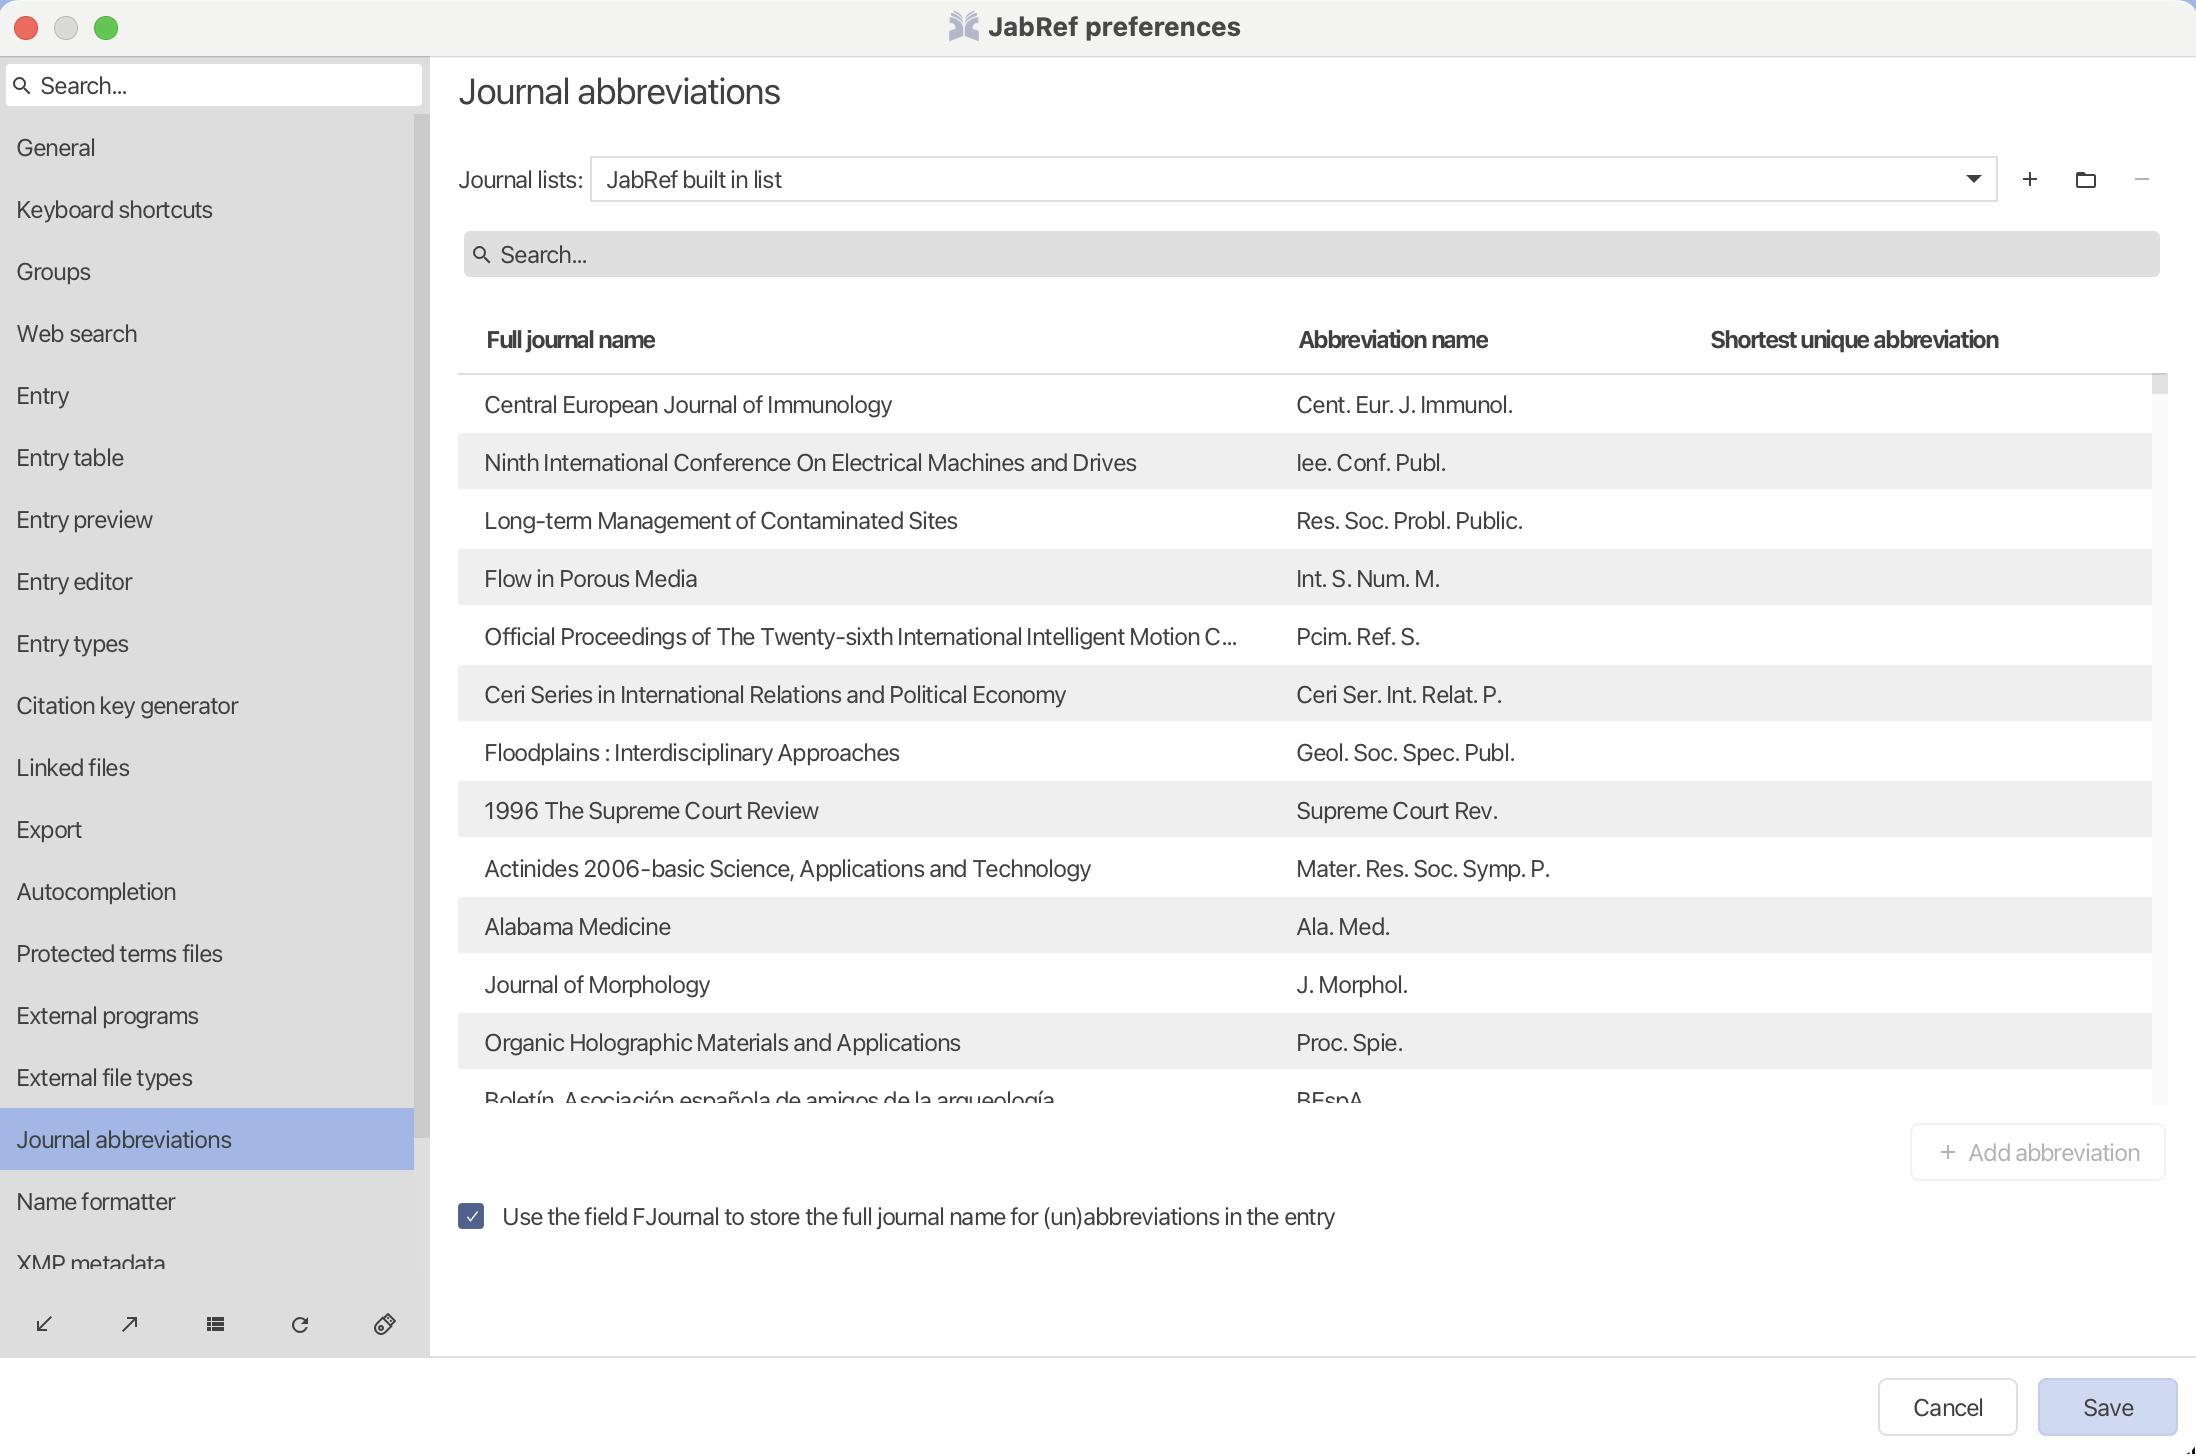
Accessibility tree:
{"name": "JabRef_preferences", "role": "AXWindow", "description": null, "role_description": "звичайне вікно", "value": null, "position": "314.00;193.00", "size": "1100;728", "children": [{"name": null, "role": "No role", "description": null, "role_description": "dialog", "value": null, "position": "0.00;28.00", "size": "1100;700", "children": [{"name": null, "role": "AXButton", "description": "Cancel", "role_description": "кнопка", "value": null, "position": "940.00;689.00", "size": "70;29", "children": []}, {"name": null, "role": "AXButton", "description": "Save", "role_description": "кнопка", "value": null, "position": "1020.00;689.00", "size": "70;29", "children": []}, {"name": null, "role": "AXTextField", "description": null, "role_description": "текстове поле", "value": "Search...", "position": "3.00;31.00", "size": "210;23", "children": [{"name": null, "role": "AXStaticText", "description": null, "role_description": "текст", "value": "Search...", "position": "21.00;35.00", "size": "43;15", "children": []}, {"name": null, "role": "AXStaticText", "description": null, "role_description": "текст", "value": "", "position": "21.00;35.00", "size": "0;15", "children": []}, {"name": null, "role": "AXStaticText", "description": null, "role_description": "текст", "value": null, "position": "6.00;35.50", "size": "12;14", "children": []}]}, {"name": null, "role": "AXTable", "description": null, "role_description": "list", "value": null, "position": "0.00;57.00", "size": "216;580", "children": [{"name": "General", "role": "AXRow", "description": null, "role_description": "рядок таблиці", "value": null, "position": "1.00;58.00", "size": "207;31", "children": [{"name": null, "role": "AXStaticText", "description": null, "role_description": "текст", "value": "General", "position": "9.00;66.00", "size": "39;15", "children": []}]}, {"name": "Keyboard_shortcuts", "role": "AXRow", "description": null, "role_description": "рядок таблиці", "value": null, "position": "1.00;89.00", "size": "207;31", "children": [{"name": null, "role": "AXStaticText", "description": null, "role_description": "текст", "value": "Keyboard shortcuts", "position": "9.00;97.00", "size": "98;15", "children": []}]}, {"name": "Groups", "role": "AXRow", "description": null, "role_description": "рядок таблиці", "value": null, "position": "1.00;120.00", "size": "207;31", "children": [{"name": null, "role": "AXStaticText", "description": null, "role_description": "текст", "value": "Groups", "position": "9.00;128.00", "size": "37;15", "children": []}]}, {"name": "Web_search", "role": "AXRow", "description": null, "role_description": "рядок таблиці", "value": null, "position": "1.00;151.00", "size": "207;31", "children": [{"name": null, "role": "AXStaticText", "description": null, "role_description": "текст", "value": "Web search", "position": "9.00;159.00", "size": "60;15", "children": []}]}, {"name": "Entry", "role": "AXRow", "description": null, "role_description": "рядок таблиці", "value": null, "position": "1.00;182.00", "size": "207;31", "children": [{"name": null, "role": "AXStaticText", "description": null, "role_description": "текст", "value": "Entry", "position": "9.00;190.00", "size": "26;15", "children": []}]}, {"name": "Entry_table", "role": "AXRow", "description": null, "role_description": "рядок таблиці", "value": null, "position": "1.00;213.00", "size": "207;31", "children": [{"name": null, "role": "AXStaticText", "description": null, "role_description": "текст", "value": "Entry table", "position": "9.00;221.00", "size": "53;15", "children": []}]}, {"name": "Entry_preview", "role": "AXRow", "description": null, "role_description": "рядок таблиці", "value": null, "position": "1.00;244.00", "size": "207;31", "children": [{"name": null, "role": "AXStaticText", "description": null, "role_description": "текст", "value": "Entry preview", "position": "9.00;252.00", "size": "68;15", "children": []}]}, {"name": "Entry_editor", "role": "AXRow", "description": null, "role_description": "рядок таблиці", "value": null, "position": "1.00;275.00", "size": "207;31", "children": [{"name": null, "role": "AXStaticText", "description": null, "role_description": "текст", "value": "Entry editor", "position": "9.00;283.00", "size": "58;15", "children": []}]}, {"name": "Entry_types", "role": "AXRow", "description": null, "role_description": "рядок таблиці", "value": null, "position": "1.00;306.00", "size": "207;31", "children": [{"name": null, "role": "AXStaticText", "description": null, "role_description": "текст", "value": "Entry types", "position": "9.00;314.00", "size": "56;15", "children": []}]}, {"name": "Citation_key_generator", "role": "AXRow", "description": null, "role_description": "рядок таблиці", "value": null, "position": "1.00;337.00", "size": "207;31", "children": [{"name": null, "role": "AXStaticText", "description": null, "role_description": "текст", "value": "Citation key generator", "position": "9.00;345.00", "size": "110;15", "children": []}]}, {"name": "Linked_files", "role": "AXRow", "description": null, "role_description": "рядок таблиці", "value": null, "position": "1.00;368.00", "size": "207;31", "children": [{"name": null, "role": "AXStaticText", "description": null, "role_description": "текст", "value": "Linked files", "position": "9.00;376.00", "size": "56;15", "children": []}]}, {"name": "Export", "role": "AXRow", "description": null, "role_description": "рядок таблиці", "value": null, "position": "1.00;399.00", "size": "207;31", "children": [{"name": null, "role": "AXStaticText", "description": null, "role_description": "текст", "value": "Export", "position": "9.00;407.00", "size": "33;15", "children": []}]}, {"name": "Autocompletion", "role": "AXRow", "description": null, "role_description": "рядок таблиці", "value": null, "position": "1.00;430.00", "size": "207;31", "children": [{"name": null, "role": "AXStaticText", "description": null, "role_description": "текст", "value": "Autocompletion", "position": "9.00;438.00", "size": "80;15", "children": []}]}, {"name": "Protected_terms_files", "role": "AXRow", "description": null, "role_description": "рядок таблиці", "value": null, "position": "1.00;461.00", "size": "207;31", "children": [{"name": null, "role": "AXStaticText", "description": null, "role_description": "текст", "value": "Protected terms files", "position": "9.00;469.00", "size": "103;15", "children": []}]}, {"name": "External_programs", "role": "AXRow", "description": null, "role_description": "рядок таблиці", "value": null, "position": "1.00;492.00", "size": "207;31", "children": [{"name": null, "role": "AXStaticText", "description": null, "role_description": "текст", "value": "External programs", "position": "9.00;500.00", "size": "91;15", "children": []}]}, {"name": "External_file_types", "role": "AXRow", "description": null, "role_description": "рядок таблиці", "value": null, "position": "1.00;523.00", "size": "207;31", "children": [{"name": null, "role": "AXStaticText", "description": null, "role_description": "текст", "value": "External file types", "position": "9.00;531.00", "size": "88;15", "children": []}]}, {"name": "Journal_abbreviations", "role": "AXRow", "description": null, "role_description": "рядок таблиці", "value": null, "position": "1.00;554.00", "size": "207;31", "children": [{"name": null, "role": "AXStaticText", "description": null, "role_description": "текст", "value": "Journal abbreviations", "position": "9.00;562.00", "size": "107;15", "children": []}]}, {"name": "Name_formatter", "role": "AXRow", "description": null, "role_description": "рядок таблиці", "value": null, "position": "1.00;585.00", "size": "207;31", "children": [{"name": null, "role": "AXStaticText", "description": null, "role_description": "текст", "value": "Name formatter", "position": "9.00;593.00", "size": "79;15", "children": []}]}, {"name": "XMP_metadata", "role": "AXRow", "description": null, "role_description": "рядок таблиці", "value": null, "position": "1.00;616.00", "size": "207;31", "children": [{"name": null, "role": "AXStaticText", "description": null, "role_description": "текст", "value": "XMP metadata", "position": "9.00;624.00", "size": "75;15", "children": []}]}, {"name": null, "role": "AXScrollBar", "description": null, "role_description": "смуга прокручування", "value": 0.0, "position": "208.00;57.00", "size": "8;580", "children": [{"name": null, "role": "AXButton", "description": null, "role_description": "кнопка", "value": null, "position": "208.00;635.50", "size": "8;1", "children": []}, {"name": null, "role": "AXButton", "description": null, "role_description": "кнопка", "value": null, "position": "208.00;57.00", "size": "8;1", "children": []}, {"name": null, "role": "AXValueIndicator", "description": null, "role_description": "індикатор значення", "value": 0.0, "position": "208.00;57.00", "size": "8;512", "children": []}]}]}, {"name": null, "role": "AXButton", "description": null, "role_description": "кнопка", "value": null, "position": "3.00;648.50", "size": "40;26", "children": []}, {"name": null, "role": "AXButton", "description": null, "role_description": "кнопка", "value": null, "position": "46.00;648.50", "size": "40;26", "children": []}, {"name": null, "role": "AXButton", "description": null, "role_description": "кнопка", "value": null, "position": "88.50;648.50", "size": "40;26", "children": []}, {"name": null, "role": "AXButton", "description": null, "role_description": "кнопка", "value": null, "position": "131.00;648.50", "size": "40;26", "children": []}, {"name": null, "role": "AXCheckBox", "description": null, "role_description": "галочка", "value": 0, "position": "173.50;648.50", "size": "40;26", "children": []}, {"name": null, "role": "AXScrollArea", "description": null, "role_description": "область прокручування", "value": null, "position": "224.00;28.00", "size": "876;650", "children": [{"name": null, "role": "AXStaticText", "description": null, "role_description": "текст", "value": "Journal abbreviations", "position": "230.00;34.00", "size": "162;32", "children": []}, {"name": null, "role": "AXStaticText", "description": null, "role_description": "текст", "value": "Journal lists:", "position": "230.00;82.00", "size": "62;15", "children": []}, {"name": null, "role": "AXPopUpButton", "description": null, "role_description": "кнопка спливного меню", "value": "JabRef built in list", "position": "296.00;78.00", "size": "704;23", "children": [{"name": null, "role": "AXTable", "description": null, "role_description": "list", "value": null, "position": "296.00;78.00", "size": "1;1", "children": []}, {"name": null, "role": "AXStaticText", "description": null, "role_description": "текст", "value": "JabRef built in list", "position": "304.00;82.00", "size": "87;15", "children": []}]}, {"name": null, "role": "AXButton", "description": null, "role_description": "кнопка", "value": null, "position": "1004.00;76.00", "size": "24;26", "children": []}, {"name": null, "role": "AXButton", "description": null, "role_description": "кнопка", "value": null, "position": "1032.00;76.00", "size": "24;26", "children": []}, {"name": null, "role": "AXButton", "description": null, "role_description": "кнопка", "value": null, "position": "1060.00;76.00", "size": "24;26", "children": []}, {"name": null, "role": "AXTextField", "description": null, "role_description": "текстове поле", "value": "Search...", "position": "233.00;115.50", "size": "848;23", "children": [{"name": null, "role": "AXStaticText", "description": null, "role_description": "текст", "value": "Search...", "position": "251.00;119.50", "size": "43;15", "children": []}, {"name": null, "role": "AXStaticText", "description": null, "role_description": "текст", "value": "", "position": "251.00;119.50", "size": "0;15", "children": []}, {"name": null, "role": "AXStaticText", "description": null, "role_description": "текст", "value": null, "position": "236.00;120.00", "size": "12;14", "children": []}]}, {"name": null, "role": "AXTable", "description": null, "role_description": "таблиця", "value": null, "position": "230.00;151.50", "size": "855;402", "children": [{"name": "Full_journal_name", "role": "AXColumn", "description": null, "role_description": "стовпчик", "value": null, "position": "230.00;151.50", "size": "406;36", "children": [{"name": null, "role": "AXStaticText", "description": null, "role_description": "текст", "value": "Full journal name", "position": "232.00;151.50", "size": "402;36", "children": []}]}, {"name": "Abbreviation_name", "role": "AXColumn", "description": null, "role_description": "стовпчик", "value": null, "position": "636.00;151.50", "size": "206;36", "children": [{"name": null, "role": "AXStaticText", "description": null, "role_description": "текст", "value": "Abbreviation name", "position": "638.00;151.50", "size": "202;36", "children": []}]}, {"name": "Shortest_unique_abbreviation", "role": "AXColumn", "description": null, "role_description": "стовпчик", "value": null, "position": "842.00;151.50", "size": "205;36", "children": [{"name": null, "role": "AXStaticText", "description": null, "role_description": "текст", "value": "Shortest unique abbreviation", "position": "844.00;151.50", "size": "201;36", "children": []}]}, {"name": "", "role": "AXColumn", "description": null, "role_description": "стовпчик", "value": null, "position": "1047.00;151.50", "size": "30;36", "children": [{"name": null, "role": "AXStaticText", "description": null, "role_description": "текст", "value": null, "position": "1049.00;151.50", "size": "26;36", "children": []}]}, {"name": null, "role": "AXRow", "description": null, "role_description": "рядок таблиці", "value": null, "position": "230.00;187.50", "size": "847;29", "children": [{"name": "Central_European_Journal_of_Immunology", "role": "AXCell", "description": null, "role_description": "комірка", "value": null, "position": "230.00;187.50", "size": "406;29", "children": [{"name": null, "role": "AXStaticText", "description": null, "role_description": "текст", "value": "Central European Journal of Immunology", "position": "243.00;194.50", "size": "204;15", "children": []}]}, {"name": "Cent._Eur._J._Immunol.", "role": "AXCell", "description": null, "role_description": "комірка", "value": null, "position": "636.00;187.50", "size": "206;29", "children": [{"name": null, "role": "AXStaticText", "description": null, "role_description": "текст", "value": "Cent. Eur. J. Immunol.", "position": "649.00;194.50", "size": "108;15", "children": []}]}, {"name": null, "role": "AXCell", "description": null, "role_description": "комірка", "value": null, "position": "842.00;187.50", "size": "205;29", "children": [{"name": null, "role": "AXStaticText", "description": null, "role_description": "текст", "value": "", "position": "855.00;194.50", "size": "0;0", "children": []}]}]}, {"name": null, "role": "AXRow", "description": null, "role_description": "рядок таблиці", "value": null, "position": "230.00;216.50", "size": "847;29", "children": [{"name": "Ninth_International_Conference_On_Electrical_Machines_and_Drives", "role": "AXCell", "description": null, "role_description": "комірка", "value": null, "position": "230.00;216.50", "size": "406;29", "children": [{"name": null, "role": "AXStaticText", "description": null, "role_description": "текст", "value": "Ninth International Conference On Electrical Machines and Drives", "position": "243.00;223.50", "size": "326;15", "children": []}]}, {"name": "Iee._Conf._Publ.", "role": "AXCell", "description": null, "role_description": "комірка", "value": null, "position": "636.00;216.50", "size": "206;29", "children": [{"name": null, "role": "AXStaticText", "description": null, "role_description": "текст", "value": "Iee. Conf. Publ.", "position": "649.00;223.50", "size": "75;15", "children": []}]}, {"name": null, "role": "AXCell", "description": null, "role_description": "комірка", "value": null, "position": "842.00;216.50", "size": "205;29", "children": [{"name": null, "role": "AXStaticText", "description": null, "role_description": "текст", "value": "", "position": "855.00;223.50", "size": "0;0", "children": []}]}]}, {"name": null, "role": "AXRow", "description": null, "role_description": "рядок таблиці", "value": null, "position": "230.00;245.50", "size": "847;29", "children": [{"name": "Long-term_Management_of_Contaminated_Sites", "role": "AXCell", "description": null, "role_description": "комірка", "value": null, "position": "230.00;245.50", "size": "406;29", "children": [{"name": null, "role": "AXStaticText", "description": null, "role_description": "текст", "value": "Long-term Management of Contaminated Sites", "position": "243.00;252.50", "size": "237;15", "children": []}]}, {"name": "Res._Soc._Probl._Public.", "role": "AXCell", "description": null, "role_description": "комірка", "value": null, "position": "636.00;245.50", "size": "206;29", "children": [{"name": null, "role": "AXStaticText", "description": null, "role_description": "текст", "value": "Res. Soc. Probl. Public.", "position": "649.00;252.50", "size": "113;15", "children": []}]}, {"name": null, "role": "AXCell", "description": null, "role_description": "комірка", "value": null, "position": "842.00;245.50", "size": "205;29", "children": [{"name": null, "role": "AXStaticText", "description": null, "role_description": "текст", "value": "", "position": "855.00;252.50", "size": "0;0", "children": []}]}]}, {"name": null, "role": "AXRow", "description": null, "role_description": "рядок таблиці", "value": null, "position": "230.00;274.50", "size": "847;29", "children": [{"name": "Flow_in_Porous_Media", "role": "AXCell", "description": null, "role_description": "комірка", "value": null, "position": "230.00;274.50", "size": "406;29", "children": [{"name": null, "role": "AXStaticText", "description": null, "role_description": "текст", "value": "Flow in Porous Media", "position": "243.00;281.50", "size": "106;15", "children": []}]}, {"name": "Int._S._Num._M.", "role": "AXCell", "description": null, "role_description": "комірка", "value": null, "position": "636.00;274.50", "size": "206;29", "children": [{"name": null, "role": "AXStaticText", "description": null, "role_description": "текст", "value": "Int. S. Num. M.", "position": "649.00;281.50", "size": "72;15", "children": []}]}, {"name": null, "role": "AXCell", "description": null, "role_description": "комірка", "value": null, "position": "842.00;274.50", "size": "205;29", "children": [{"name": null, "role": "AXStaticText", "description": null, "role_description": "текст", "value": "", "position": "855.00;281.50", "size": "0;0", "children": []}]}]}, {"name": null, "role": "AXRow", "description": null, "role_description": "рядок таблиці", "value": null, "position": "230.00;303.50", "size": "847;29", "children": [{"name": "Official_Proceedings_of_The_Twenty-sixth_International_Intelligent_Motion_Conference", "role": "AXCell", "description": null, "role_description": "комірка", "value": null, "position": "230.00;303.50", "size": "406;29", "children": [{"name": null, "role": "AXStaticText", "description": null, "role_description": "текст", "value": "Official Proceedings of The Twenty-sixth International Intelligent Motion C...", "position": "243.00;310.50", "size": "376;15", "children": []}]}, {"name": "Pcim._Ref._S.", "role": "AXCell", "description": null, "role_description": "комірка", "value": null, "position": "636.00;303.50", "size": "206;29", "children": [{"name": null, "role": "AXStaticText", "description": null, "role_description": "текст", "value": "Pcim. Ref. S.", "position": "649.00;310.50", "size": "62;15", "children": []}]}, {"name": null, "role": "AXCell", "description": null, "role_description": "комірка", "value": null, "position": "842.00;303.50", "size": "205;29", "children": [{"name": null, "role": "AXStaticText", "description": null, "role_description": "текст", "value": "", "position": "855.00;310.50", "size": "0;0", "children": []}]}]}, {"name": null, "role": "AXRow", "description": null, "role_description": "рядок таблиці", "value": null, "position": "230.00;332.50", "size": "847;29", "children": [{"name": "Ceri_Series_in_International_Relations_and_Political_Economy", "role": "AXCell", "description": null, "role_description": "комірка", "value": null, "position": "230.00;332.50", "size": "406;29", "children": [{"name": null, "role": "AXStaticText", "description": null, "role_description": "текст", "value": "Ceri Series in International Relations and Political Economy", "position": "243.00;339.50", "size": "291;15", "children": []}]}, {"name": "Ceri_Ser._Int._Relat._P.", "role": "AXCell", "description": null, "role_description": "комірка", "value": null, "position": "636.00;332.50", "size": "206;29", "children": [{"name": null, "role": "AXStaticText", "description": null, "role_description": "текст", "value": "Ceri Ser. Int. Relat. P.", "position": "649.00;339.50", "size": "103;15", "children": []}]}, {"name": null, "role": "AXCell", "description": null, "role_description": "комірка", "value": null, "position": "842.00;332.50", "size": "205;29", "children": [{"name": null, "role": "AXStaticText", "description": null, "role_description": "текст", "value": "", "position": "855.00;339.50", "size": "0;0", "children": []}]}]}, {"name": null, "role": "AXRow", "description": null, "role_description": "рядок таблиці", "value": null, "position": "230.00;361.50", "size": "847;29", "children": [{"name": "Floodplains_:_Interdisciplinary_Approaches", "role": "AXCell", "description": null, "role_description": "комірка", "value": null, "position": "230.00;361.50", "size": "406;29", "children": [{"name": null, "role": "AXStaticText", "description": null, "role_description": "текст", "value": "Floodplains : Interdisciplinary Approaches", "position": "243.00;368.50", "size": "208;15", "children": []}]}, {"name": "Geol._Soc._Spec._Publ.", "role": "AXCell", "description": null, "role_description": "комірка", "value": null, "position": "636.00;361.50", "size": "206;29", "children": [{"name": null, "role": "AXStaticText", "description": null, "role_description": "текст", "value": "Geol. Soc. Spec. Publ.", "position": "649.00;368.50", "size": "109;15", "children": []}]}, {"name": null, "role": "AXCell", "description": null, "role_description": "комірка", "value": null, "position": "842.00;361.50", "size": "205;29", "children": [{"name": null, "role": "AXStaticText", "description": null, "role_description": "текст", "value": "", "position": "855.00;368.50", "size": "0;0", "children": []}]}]}, {"name": null, "role": "AXRow", "description": null, "role_description": "рядок таблиці", "value": null, "position": "230.00;390.50", "size": "847;29", "children": [{"name": "1996_The_Supreme_Court_Review", "role": "AXCell", "description": null, "role_description": "комірка", "value": null, "position": "230.00;390.50", "size": "406;29", "children": [{"name": null, "role": "AXStaticText", "description": null, "role_description": "текст", "value": "1996 The Supreme Court Review", "position": "243.00;397.50", "size": "167;15", "children": []}]}, {"name": "Supreme_Court_Rev.", "role": "AXCell", "description": null, "role_description": "комірка", "value": null, "position": "636.00;390.50", "size": "206;29", "children": [{"name": null, "role": "AXStaticText", "description": null, "role_description": "текст", "value": "Supreme Court Rev.", "position": "649.00;397.50", "size": "101;15", "children": []}]}, {"name": null, "role": "AXCell", "description": null, "role_description": "комірка", "value": null, "position": "842.00;390.50", "size": "205;29", "children": [{"name": null, "role": "AXStaticText", "description": null, "role_description": "текст", "value": "", "position": "855.00;397.50", "size": "0;0", "children": []}]}]}, {"name": null, "role": "AXRow", "description": null, "role_description": "рядок таблиці", "value": null, "position": "230.00;419.50", "size": "847;29", "children": [{"name": "Actinides_2006-basic_Science,_Applications_and_Technology", "role": "AXCell", "description": null, "role_description": "комірка", "value": null, "position": "230.00;419.50", "size": "406;29", "children": [{"name": null, "role": "AXStaticText", "description": null, "role_description": "текст", "value": "Actinides 2006-basic Science, Applications and Technology", "position": "243.00;426.50", "size": "303;15", "children": []}]}, {"name": "Mater._Res._Soc._Symp._P.", "role": "AXCell", "description": null, "role_description": "комірка", "value": null, "position": "636.00;419.50", "size": "206;29", "children": [{"name": null, "role": "AXStaticText", "description": null, "role_description": "текст", "value": "Mater. Res. Soc. Symp. P.", "position": "649.00;426.50", "size": "127;15", "children": []}]}, {"name": null, "role": "AXCell", "description": null, "role_description": "комірка", "value": null, "position": "842.00;419.50", "size": "205;29", "children": [{"name": null, "role": "AXStaticText", "description": null, "role_description": "текст", "value": "", "position": "855.00;426.50", "size": "0;0", "children": []}]}]}, {"name": null, "role": "AXRow", "description": null, "role_description": "рядок таблиці", "value": null, "position": "230.00;448.50", "size": "847;29", "children": [{"name": "Alabama_Medicine", "role": "AXCell", "description": null, "role_description": "комірка", "value": null, "position": "230.00;448.50", "size": "406;29", "children": [{"name": null, "role": "AXStaticText", "description": null, "role_description": "текст", "value": "Alabama Medicine", "position": "243.00;455.50", "size": "93;15", "children": []}]}, {"name": "Ala._Med.", "role": "AXCell", "description": null, "role_description": "комірка", "value": null, "position": "636.00;448.50", "size": "206;29", "children": [{"name": null, "role": "AXStaticText", "description": null, "role_description": "текст", "value": "Ala. Med.", "position": "649.00;455.50", "size": "46;15", "children": []}]}, {"name": null, "role": "AXCell", "description": null, "role_description": "комірка", "value": null, "position": "842.00;448.50", "size": "205;29", "children": [{"name": null, "role": "AXStaticText", "description": null, "role_description": "текст", "value": "", "position": "855.00;455.50", "size": "0;0", "children": []}]}]}, {"name": null, "role": "AXRow", "description": null, "role_description": "рядок таблиці", "value": null, "position": "230.00;477.50", "size": "847;29", "children": [{"name": "Journal_of_Morphology", "role": "AXCell", "description": null, "role_description": "комірка", "value": null, "position": "230.00;477.50", "size": "406;29", "children": [{"name": null, "role": "AXStaticText", "description": null, "role_description": "текст", "value": "Journal of Morphology", "position": "243.00;484.50", "size": "113;15", "children": []}]}, {"name": "J._Morphol.", "role": "AXCell", "description": null, "role_description": "комірка", "value": null, "position": "636.00;477.50", "size": "206;29", "children": [{"name": null, "role": "AXStaticText", "description": null, "role_description": "текст", "value": "J. Morphol.", "position": "649.00;484.50", "size": "55;15", "children": []}]}, {"name": null, "role": "AXCell", "description": null, "role_description": "комірка", "value": null, "position": "842.00;477.50", "size": "205;29", "children": [{"name": null, "role": "AXStaticText", "description": null, "role_description": "текст", "value": "", "position": "855.00;484.50", "size": "0;0", "children": []}]}]}, {"name": null, "role": "AXRow", "description": null, "role_description": "рядок таблиці", "value": null, "position": "230.00;506.50", "size": "847;29", "children": [{"name": "Organic_Holographic_Materials_and_Applications", "role": "AXCell", "description": null, "role_description": "комірка", "value": null, "position": "230.00;506.50", "size": "406;29", "children": [{"name": null, "role": "AXStaticText", "description": null, "role_description": "текст", "value": "Organic Holographic Materials and Applications", "position": "243.00;513.50", "size": "238;15", "children": []}]}, {"name": "Proc._Spie.", "role": "AXCell", "description": null, "role_description": "комірка", "value": null, "position": "636.00;506.50", "size": "206;29", "children": [{"name": null, "role": "AXStaticText", "description": null, "role_description": "текст", "value": "Proc. Spie.", "position": "649.00;513.50", "size": "53;15", "children": []}]}, {"name": null, "role": "AXCell", "description": null, "role_description": "комірка", "value": null, "position": "842.00;506.50", "size": "205;29", "children": [{"name": null, "role": "AXStaticText", "description": null, "role_description": "текст", "value": "", "position": "855.00;513.50", "size": "0;0", "children": []}]}]}, {"name": null, "role": "AXRow", "description": null, "role_description": "рядок таблиці", "value": null, "position": "230.00;535.50", "size": "847;29", "children": [{"name": "Boletín._Asociación_española_de_amigos_de_la_arqueología", "role": "AXCell", "description": null, "role_description": "комірка", "value": null, "position": "230.00;535.50", "size": "406;29", "children": [{"name": null, "role": "AXStaticText", "description": null, "role_description": "текст", "value": "Boletín. Asociación española de amigos de la arqueología", "position": "243.00;542.50", "size": "285;15", "children": []}]}, {"name": "BEspA", "role": "AXCell", "description": null, "role_description": "комірка", "value": null, "position": "636.00;535.50", "size": "206;29", "children": [{"name": null, "role": "AXStaticText", "description": null, "role_description": "текст", "value": "BEspA", "position": "649.00;542.50", "size": "34;15", "children": []}]}, {"name": null, "role": "AXCell", "description": null, "role_description": "комірка", "value": null, "position": "842.00;535.50", "size": "205;29", "children": [{"name": null, "role": "AXStaticText", "description": null, "role_description": "текст", "value": "", "position": "855.00;542.50", "size": "0;0", "children": []}]}]}, {"name": null, "role": "AXScrollBar", "description": null, "role_description": "смуга прокручування", "value": 0.0, "position": "1077.00;186.50", "size": "8;367", "children": [{"name": null, "role": "AXButton", "description": null, "role_description": "кнопка", "value": null, "position": "1077.00;552.50", "size": "8;1", "children": []}, {"name": null, "role": "AXButton", "description": null, "role_description": "кнопка", "value": null, "position": "1077.00;186.50", "size": "8;1", "children": []}, {"name": null, "role": "AXValueIndicator", "description": null, "role_description": "індикатор значення", "value": 0.0, "position": "1077.00;186.50", "size": "8;10", "children": []}]}]}, {"name": null, "role": "AXButton", "description": "Add abbreviation", "role_description": "кнопка", "value": null, "position": "956.00;561.50", "size": "128;29", "children": []}, {"name": null, "role": "AXCheckBox", "description": "Use the field FJournal to store the full journal name for (un)abbreviations in the entry", "role_description": "галочка", "value": 1, "position": "230.00;600.50", "size": "438;15", "children": []}]}]}, {"name": null, "role": "AXButton", "description": null, "role_description": "кнопка закривання", "value": null, "position": "7.00;6.00", "size": "14;16", "children": []}, {"name": null, "role": "AXButton", "description": null, "role_description": "кнопка оптимізації", "value": null, "position": "47.00;6.00", "size": "14;16", "children": [{"name": null, "role": "AXGroup", "description": null, "role_description": "група", "value": null, "position": "47.00;6.00", "size": "14;16", "children": [{"name": null, "role": "AXGroup", "description": null, "role_description": "group", "value": null, "position": "47.00;6.00", "size": "14;16", "children": []}]}]}, {"name": null, "role": "AXButton", "description": null, "role_description": "кнопка згортання", "value": null, "position": "27.00;6.00", "size": "14;16", "children": []}, {"name": "JabRef_preferences", "role": "AXImage", "description": null, "role_description": "зображення", "value": null, "position": "475.00;5.00", "size": "16;16", "children": []}, {"name": null, "role": "AXStaticText", "description": null, "role_description": "текст", "value": "JabRef preferences", "position": "493.00;5.00", "size": "131;16", "children": []}]}